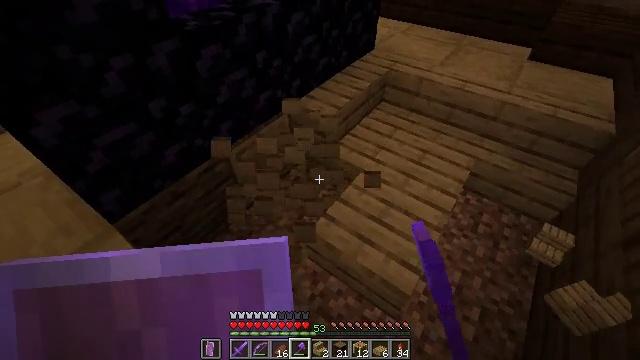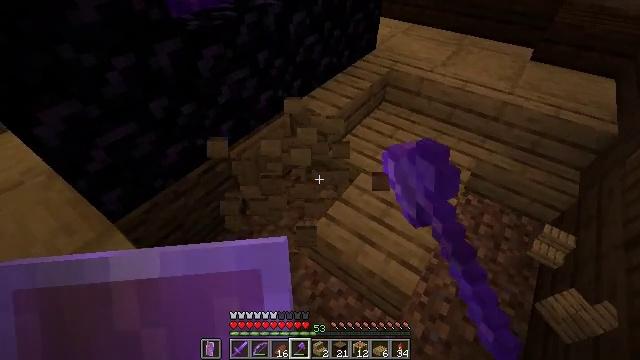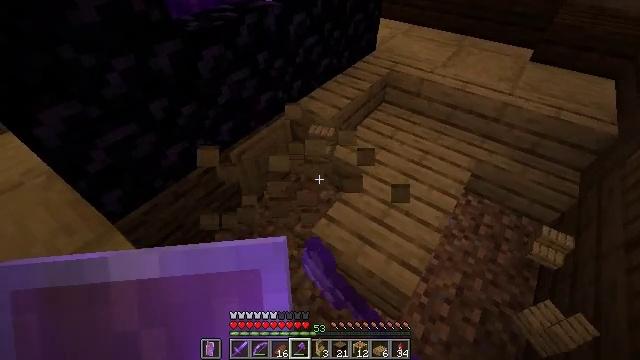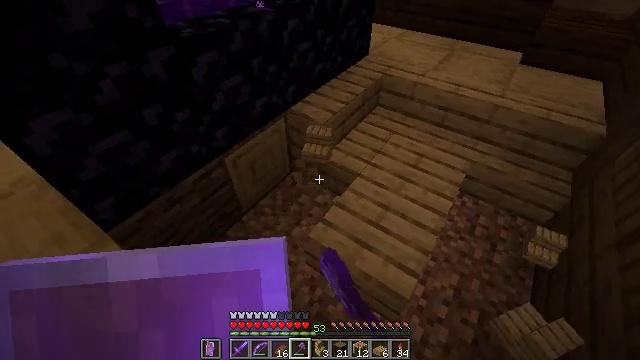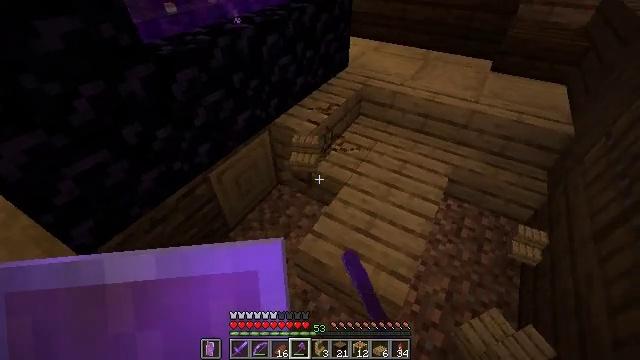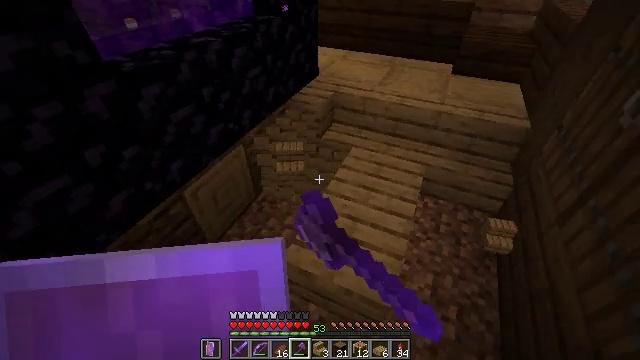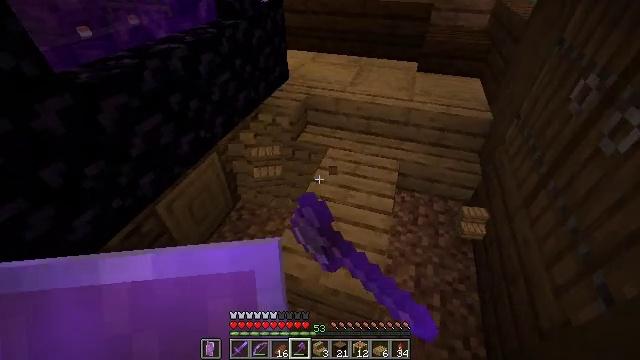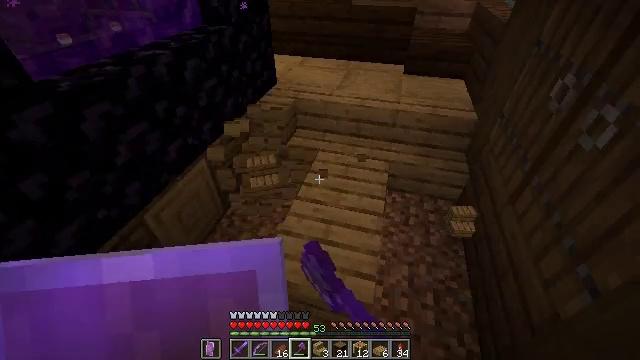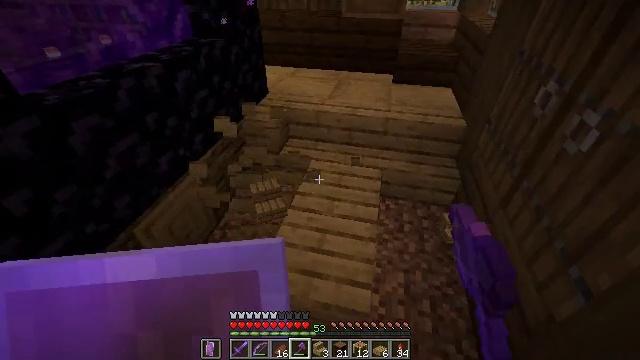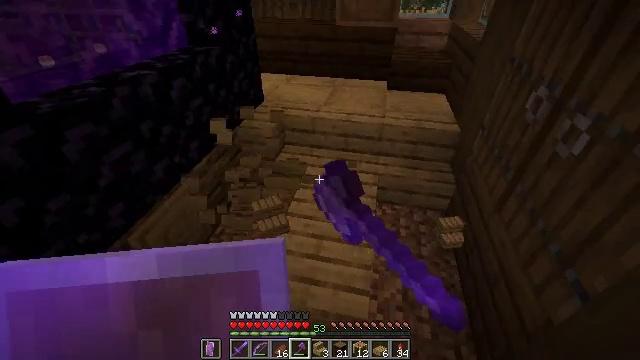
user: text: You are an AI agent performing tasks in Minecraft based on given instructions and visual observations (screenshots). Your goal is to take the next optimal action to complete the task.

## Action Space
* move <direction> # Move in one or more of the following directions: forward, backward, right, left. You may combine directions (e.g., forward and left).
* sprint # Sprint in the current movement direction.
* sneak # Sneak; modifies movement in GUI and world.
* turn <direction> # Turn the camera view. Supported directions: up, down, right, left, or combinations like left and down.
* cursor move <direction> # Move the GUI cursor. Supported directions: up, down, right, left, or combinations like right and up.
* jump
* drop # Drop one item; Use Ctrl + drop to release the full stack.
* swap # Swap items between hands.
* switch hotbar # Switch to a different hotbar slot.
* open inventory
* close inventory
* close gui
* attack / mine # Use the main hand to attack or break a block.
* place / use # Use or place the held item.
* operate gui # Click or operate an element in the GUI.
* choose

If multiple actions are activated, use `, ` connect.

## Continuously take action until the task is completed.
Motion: motion action
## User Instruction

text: Break the oak stairs.
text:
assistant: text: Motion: attack / mine
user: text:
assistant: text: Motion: attack / mine
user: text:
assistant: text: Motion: turn right, attack / mine
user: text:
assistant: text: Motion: turn right and up, attack / mine
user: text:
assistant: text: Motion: turn right and up, attack / mine
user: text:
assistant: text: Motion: turn right, attack / mine
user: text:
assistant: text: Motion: turn right, attack / mine
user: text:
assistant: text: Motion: turn right and up, attack / mine
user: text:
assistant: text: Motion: turn right and up, attack / mine
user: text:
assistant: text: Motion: attack / mine